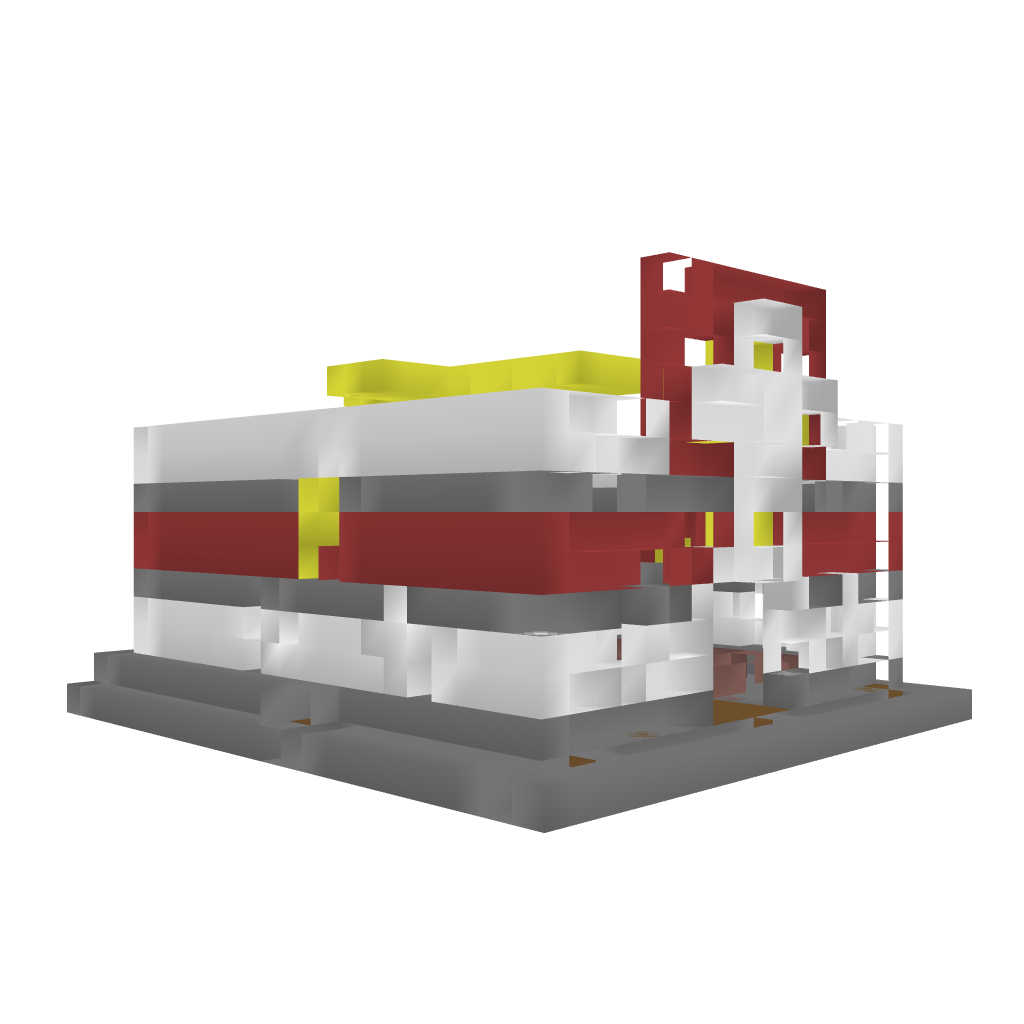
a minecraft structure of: Church good quality